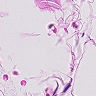
Metastatic tissue present: no